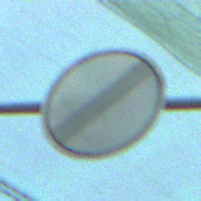
Verkehrszeichen: EndeSaemtlicherBegrenzungen
Umgebung: Roofed, Special
Tageszeit: MorningAfternoon
Wetter: PartlyCloudy
Licht: Natural
Jahreszeit: NotSpecified
Kontrast: MediumContrast